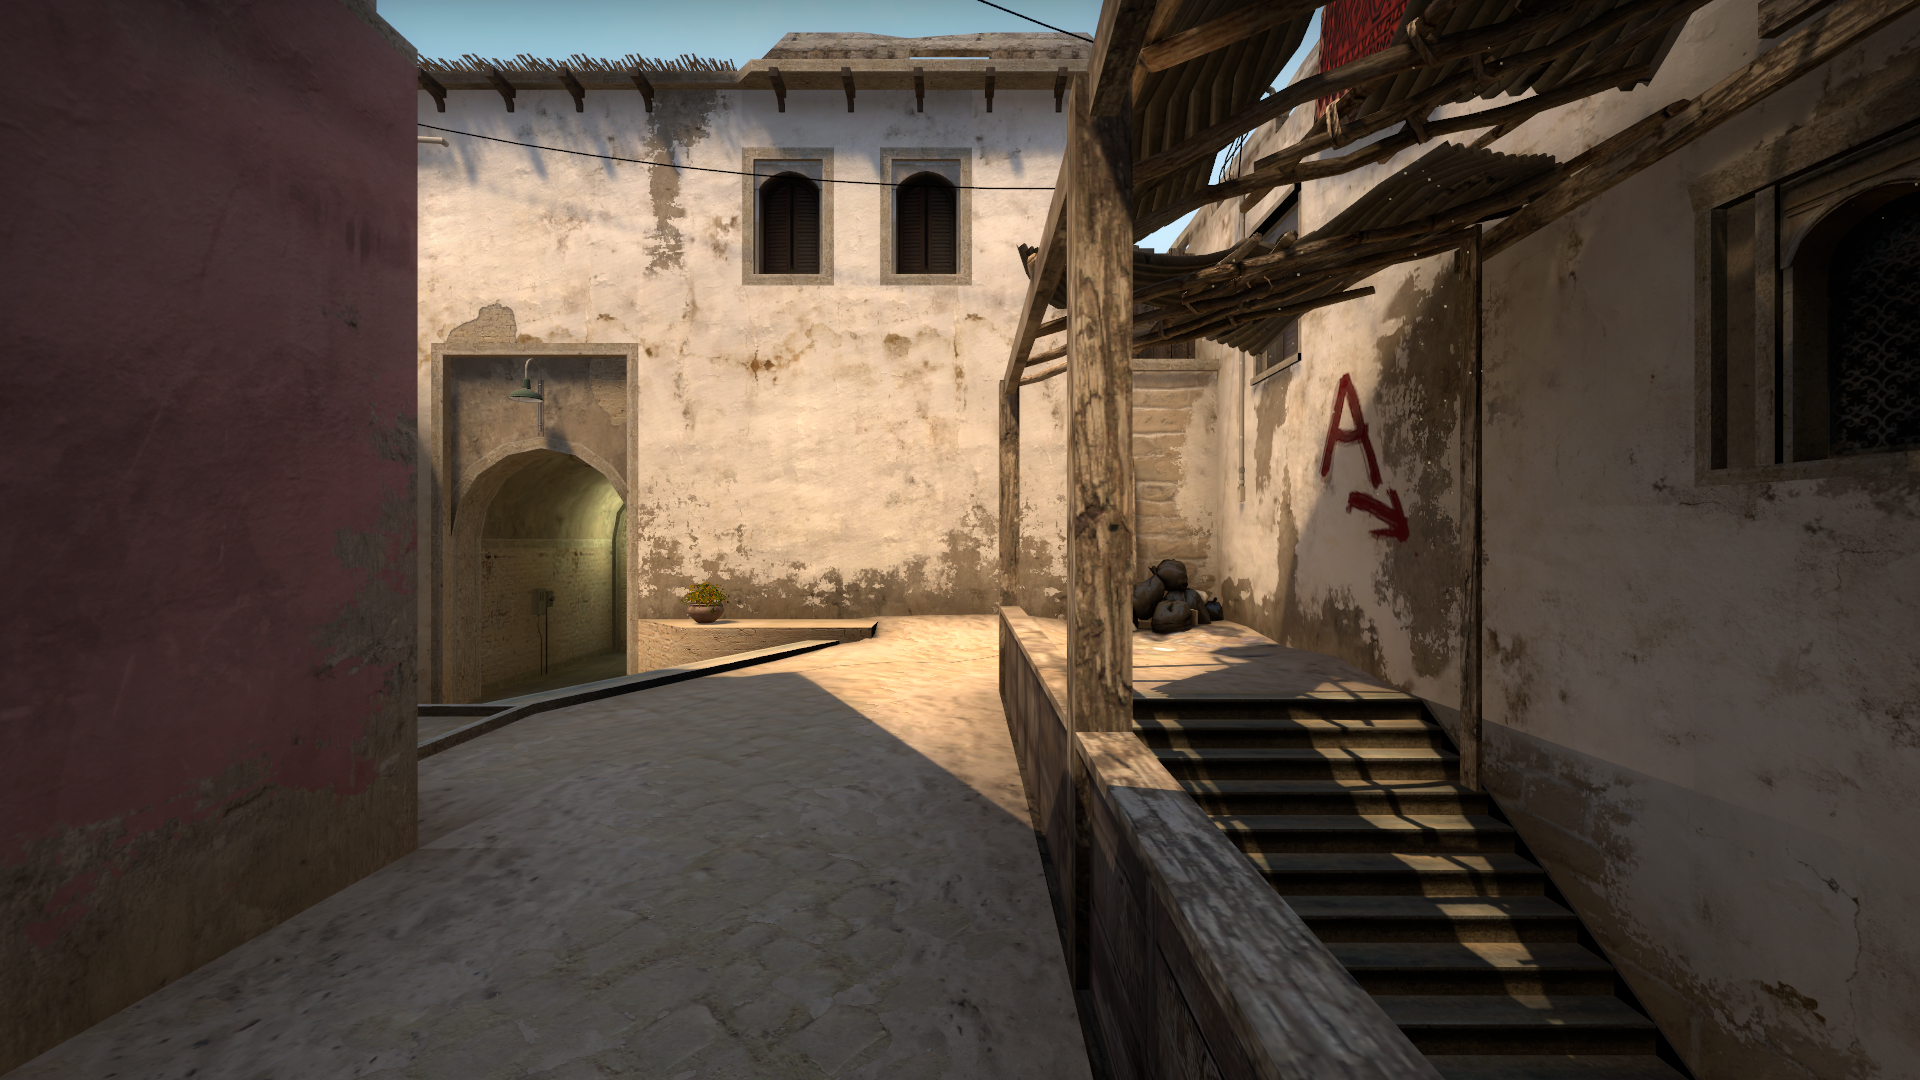
Map: de_mirage